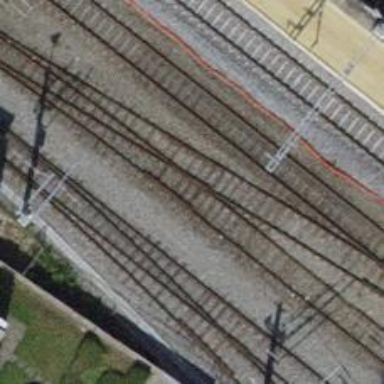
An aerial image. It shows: Siding service track for light rail with one railway track.